Interaction volume radius: 5 \u00c5
Interaction volume height: 20 \u00c5
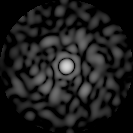
Disorder parameter: 0.8555